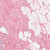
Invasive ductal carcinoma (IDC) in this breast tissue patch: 0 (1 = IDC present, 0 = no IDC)